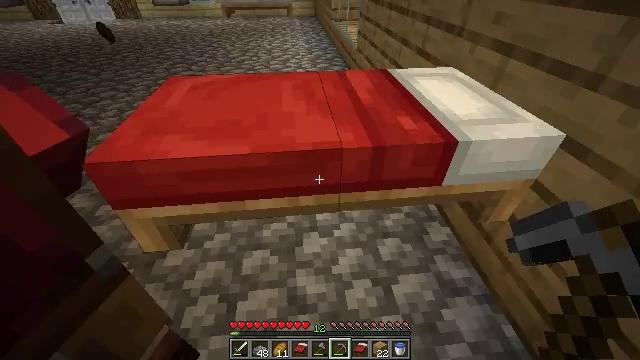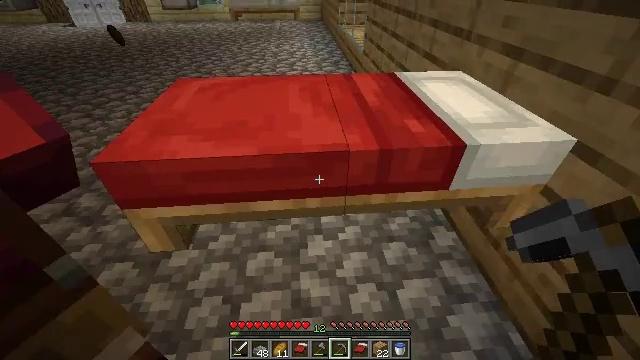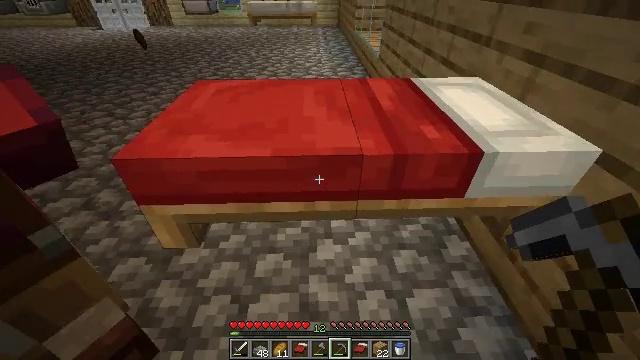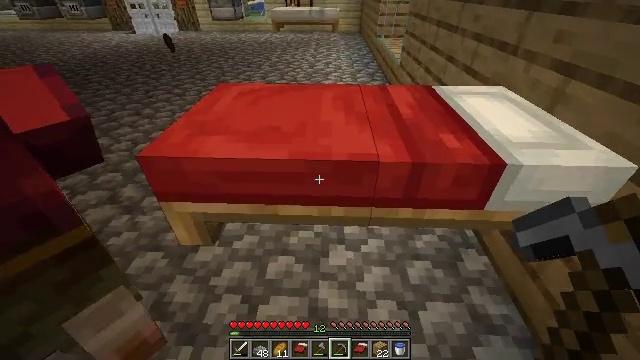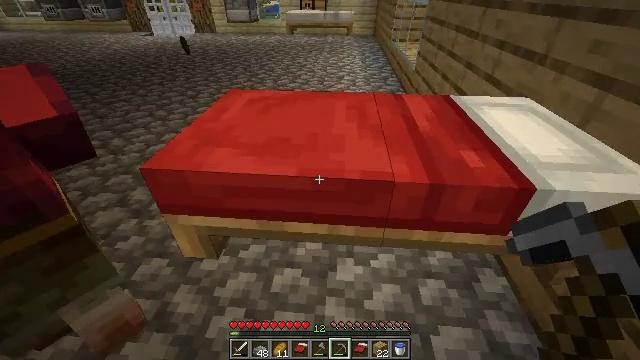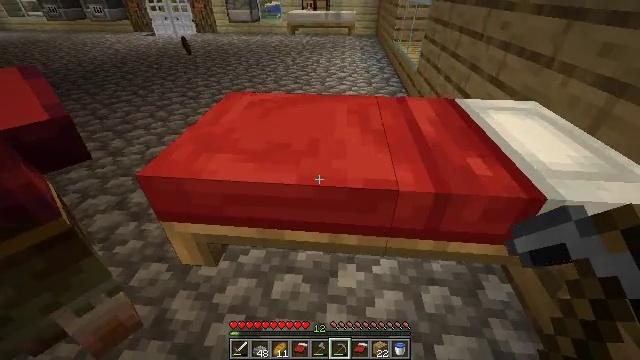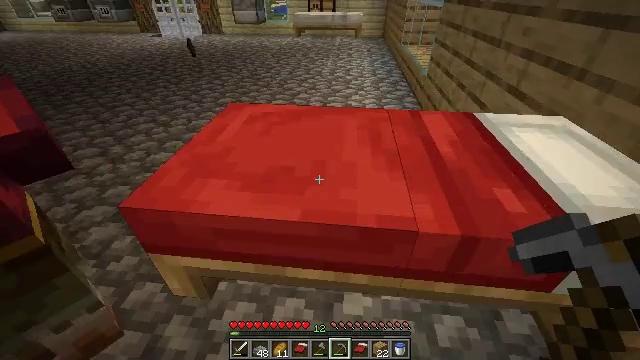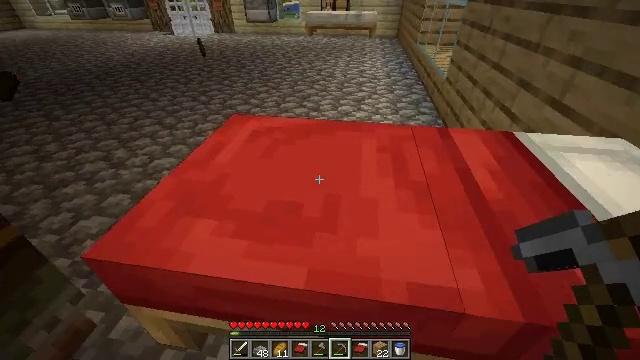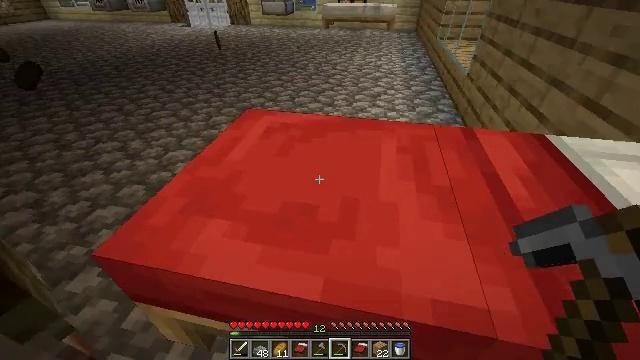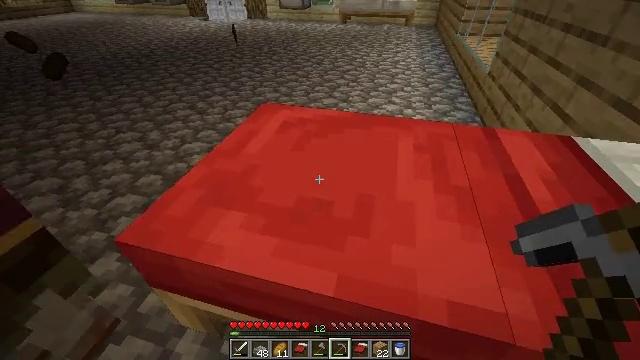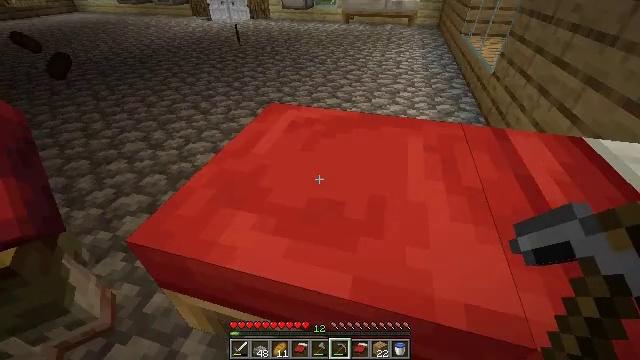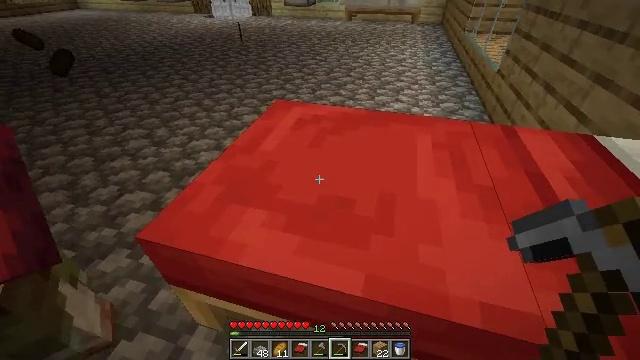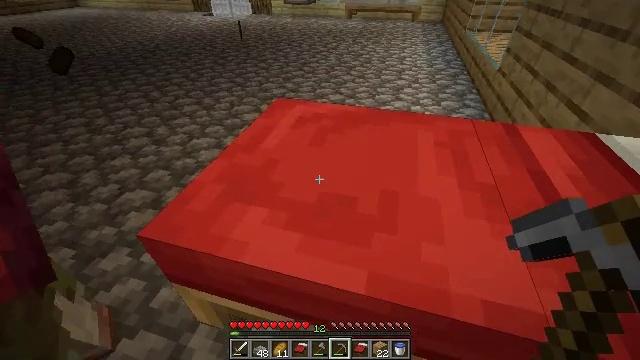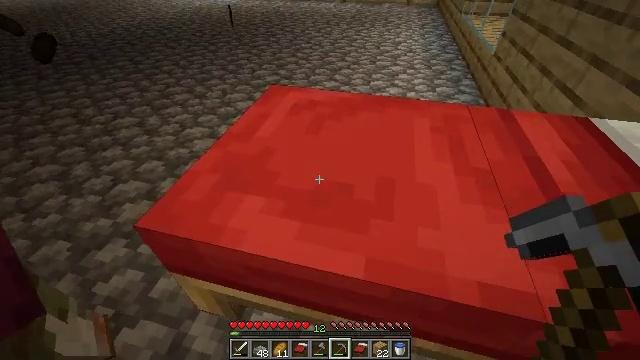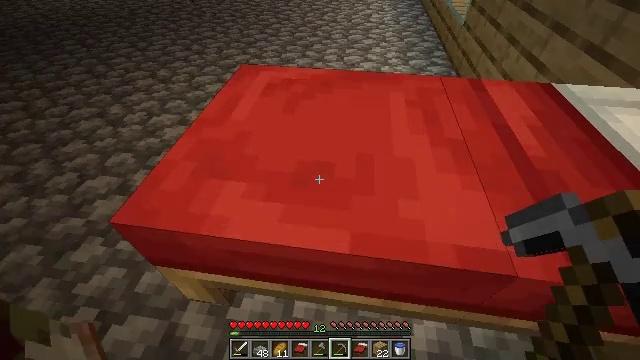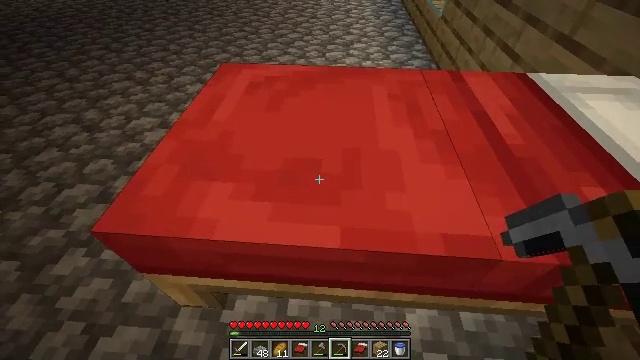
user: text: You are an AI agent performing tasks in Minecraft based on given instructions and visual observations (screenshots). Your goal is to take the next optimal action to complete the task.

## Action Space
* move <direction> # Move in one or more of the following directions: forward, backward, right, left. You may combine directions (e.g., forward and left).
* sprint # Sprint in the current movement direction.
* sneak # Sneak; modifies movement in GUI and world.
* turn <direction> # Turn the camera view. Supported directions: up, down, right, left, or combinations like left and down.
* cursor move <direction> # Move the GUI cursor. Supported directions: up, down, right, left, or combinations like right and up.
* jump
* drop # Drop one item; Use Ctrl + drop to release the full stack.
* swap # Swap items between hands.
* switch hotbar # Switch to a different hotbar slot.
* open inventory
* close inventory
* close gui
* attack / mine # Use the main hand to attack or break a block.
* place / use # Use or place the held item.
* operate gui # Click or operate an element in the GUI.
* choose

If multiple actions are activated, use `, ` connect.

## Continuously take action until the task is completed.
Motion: motion action
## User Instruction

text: Pick up the red bed for relocation.
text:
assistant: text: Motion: turn left
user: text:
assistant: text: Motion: turn left
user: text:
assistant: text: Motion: turn left and up
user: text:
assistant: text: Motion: move forward, turn left
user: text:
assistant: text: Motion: move forward
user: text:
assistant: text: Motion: move forward, turn left
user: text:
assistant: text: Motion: move forward, turn left
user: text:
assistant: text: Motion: move forward, turn left and down
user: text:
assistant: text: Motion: move forward, turn left
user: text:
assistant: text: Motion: no_op
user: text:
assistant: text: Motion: no_op
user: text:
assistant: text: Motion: no_op
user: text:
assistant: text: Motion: turn right and down
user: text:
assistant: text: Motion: turn right and down
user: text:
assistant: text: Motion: turn right
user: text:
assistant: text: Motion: no_op
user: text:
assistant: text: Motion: attack / mine
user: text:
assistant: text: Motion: attack / mine
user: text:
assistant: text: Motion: attack / mine
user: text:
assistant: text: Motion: attack / mine
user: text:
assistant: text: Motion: attack / mine
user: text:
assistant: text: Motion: attack / mine
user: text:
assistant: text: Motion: attack / mine
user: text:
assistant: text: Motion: attack / mine
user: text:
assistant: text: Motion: attack / mine
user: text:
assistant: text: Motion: attack / mine
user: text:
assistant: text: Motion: attack / mine